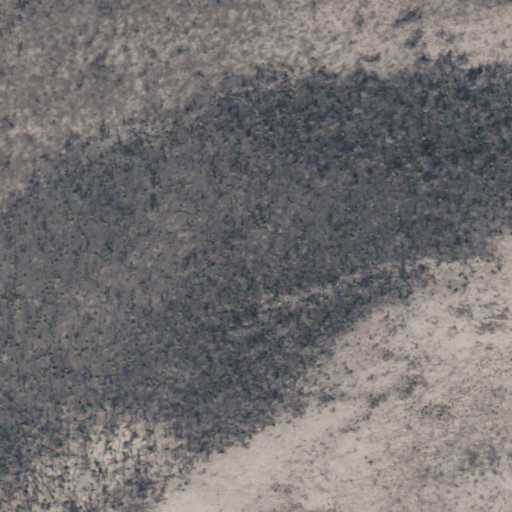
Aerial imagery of plain(s) in Arizona named Dewey Flat containing woody wetlands and herbaceous wetlands